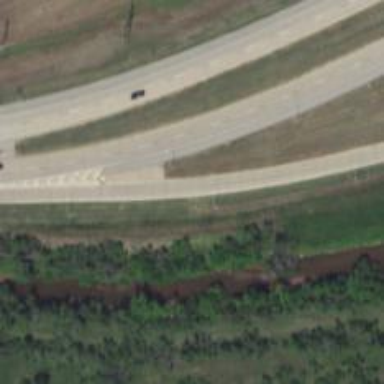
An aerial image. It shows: This image shows trunk highway that functions as expressway.